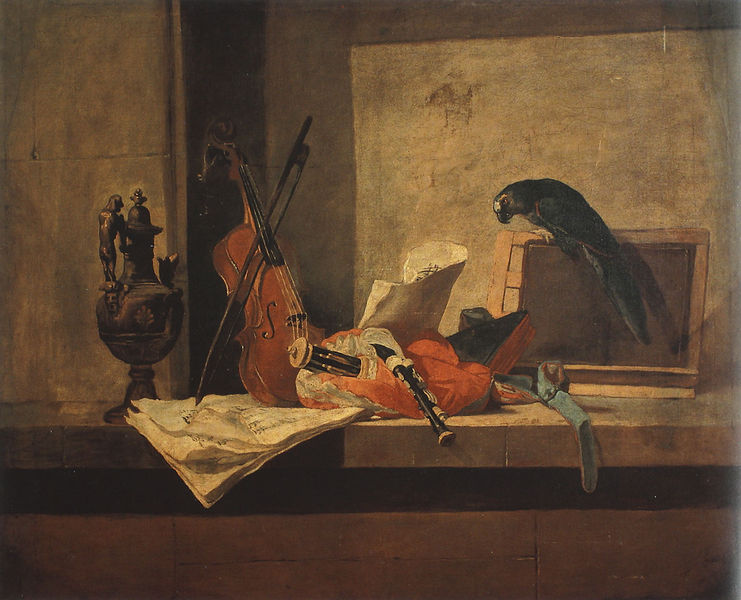
Titel: Musikinstrumente und Papagei
Künstler: Jean-Baptiste Siméon Chardin
Institution: Privatsammlung
Schlagwörter: blau, blätter, gemälde, schatten, vogel, braun, fenster, licht, tisch, tier, wand, stein, steine, instrument, figur, kelch, instrumente, musik, kanne, krug, stilleben, stillleben, vase, papier, bogen, cello, noten, mauer, realistisch, notenblatt, notenblätter, lichteinfall, becher, fugen, nische, gefäß, buch, flöte, geige, sims, karaffe, seiten, dudelsack, papagei, ablage, bord, streichinstrument, papgei, klarinette, trinkbecher, paper, musk, intrument, 1870, vionline, f-loch, emauer, bilderrrahmen